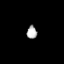
Tissue: prostate
Cell type: T cells
Senescence score: 0.3328
Nuclear area (px): 126
Mean DAPI intensity: 178.516